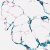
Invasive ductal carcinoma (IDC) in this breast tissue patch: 0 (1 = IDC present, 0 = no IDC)